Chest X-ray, AP view. Patient: 43 years old, sex F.
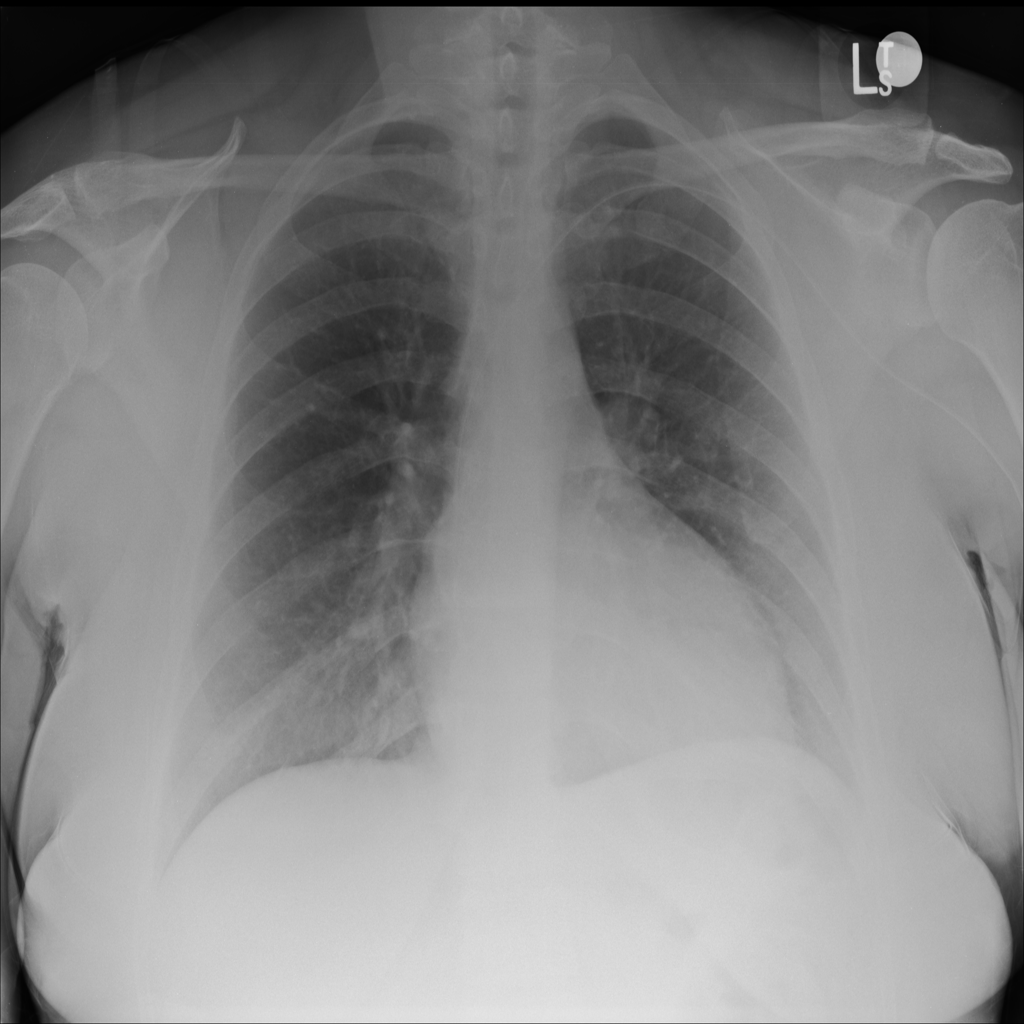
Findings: No Finding